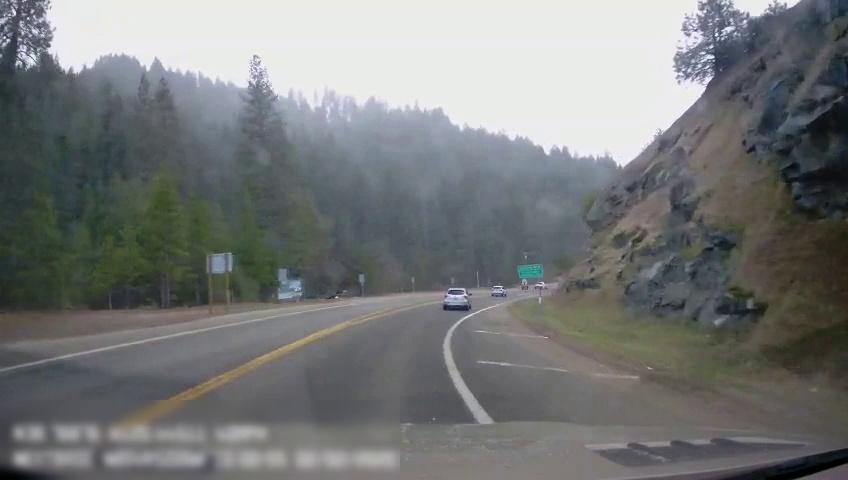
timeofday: Day
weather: Cloudy
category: Drivable Space
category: Vehicles | SUV
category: Vehicles | SUV
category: Vehicles | Truck
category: Lanes | Alternate Lane
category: Lanes | Current Lane
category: Lanes | Opposite Lane
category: Lanes | Opposite Lane
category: Traffic | Signs